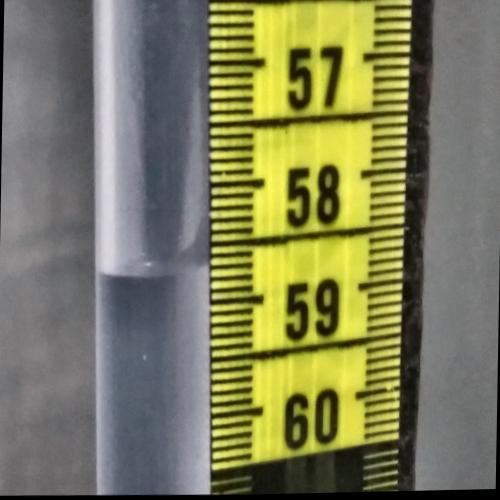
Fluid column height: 58.7 cm